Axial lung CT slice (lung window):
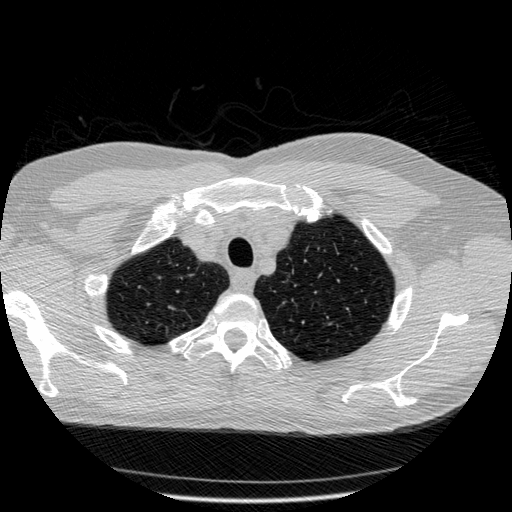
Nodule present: no